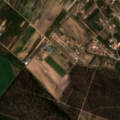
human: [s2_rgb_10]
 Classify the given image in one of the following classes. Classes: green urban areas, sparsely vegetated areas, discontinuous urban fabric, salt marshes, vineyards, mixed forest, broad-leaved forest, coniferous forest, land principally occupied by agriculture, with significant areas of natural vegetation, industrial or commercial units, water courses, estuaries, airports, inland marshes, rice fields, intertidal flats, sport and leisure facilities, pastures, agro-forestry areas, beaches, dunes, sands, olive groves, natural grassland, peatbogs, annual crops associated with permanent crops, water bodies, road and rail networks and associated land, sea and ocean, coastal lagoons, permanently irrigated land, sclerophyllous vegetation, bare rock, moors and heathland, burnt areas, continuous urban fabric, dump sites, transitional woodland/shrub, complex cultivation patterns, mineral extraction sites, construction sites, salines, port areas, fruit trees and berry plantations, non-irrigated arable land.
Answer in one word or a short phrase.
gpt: permanently irrigated land, vineyards, complex cultivation patterns, broad-leaved forest, transitional woodland/shrub